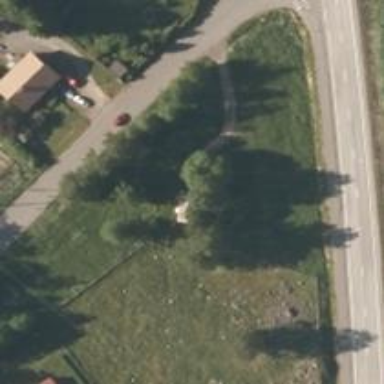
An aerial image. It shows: Memorial site with historic significance.